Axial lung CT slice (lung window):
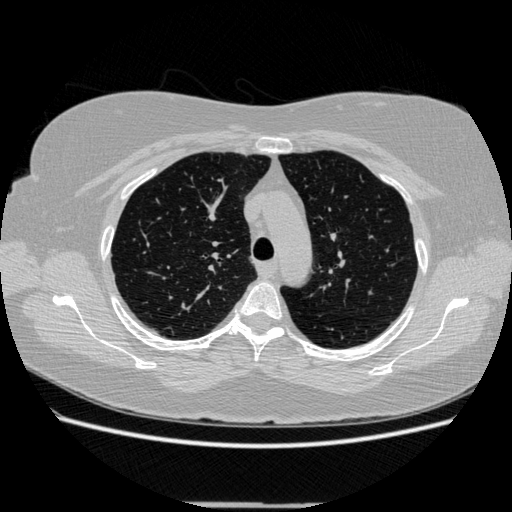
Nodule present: no